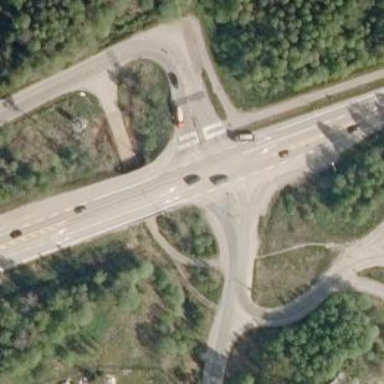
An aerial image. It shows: Island crossing on the road.